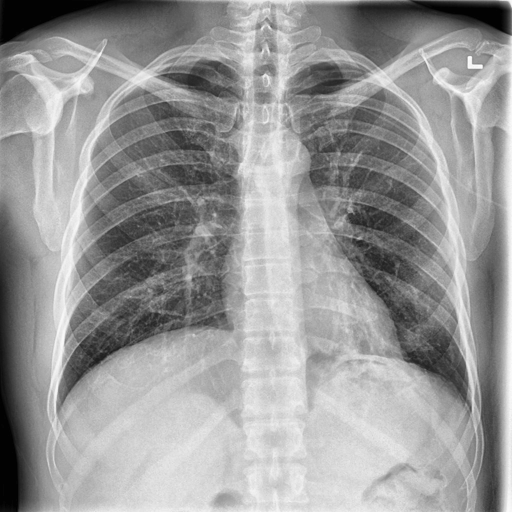
Finding: NORMAL